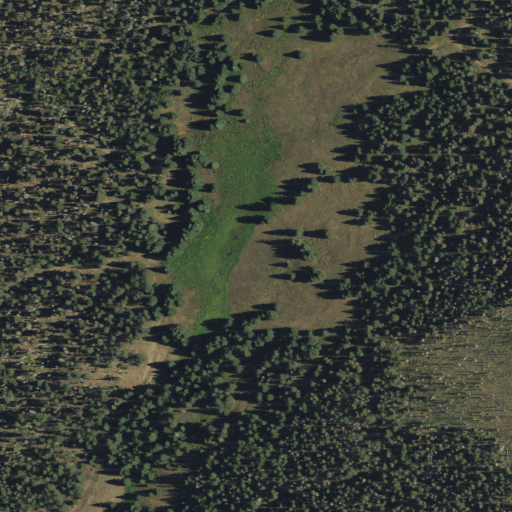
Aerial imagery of plain(s) in New Mexico named Osha Park containing evergreen forest, herbaceous wetlands, and shrub